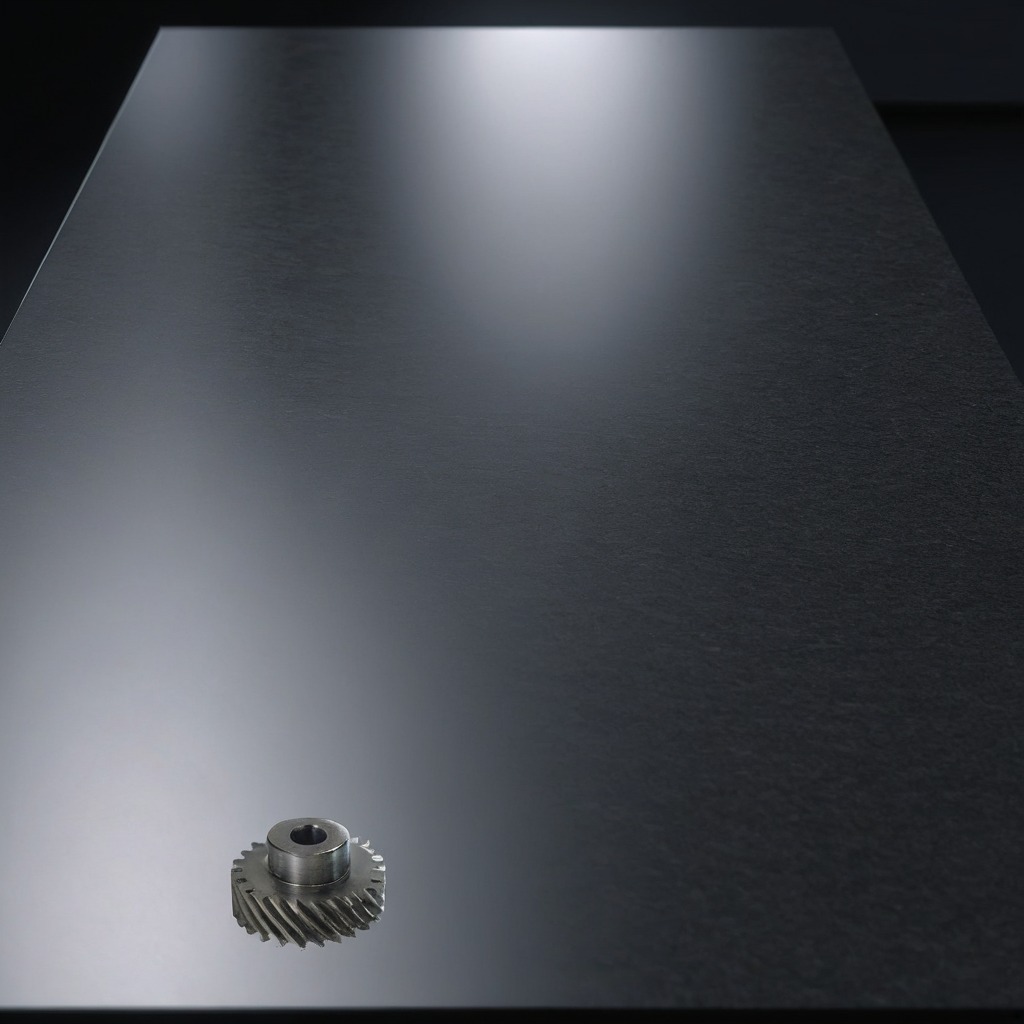
A steel gear with teeth is lying on a clean granite table inside a workshop at night.